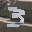
Label: 3